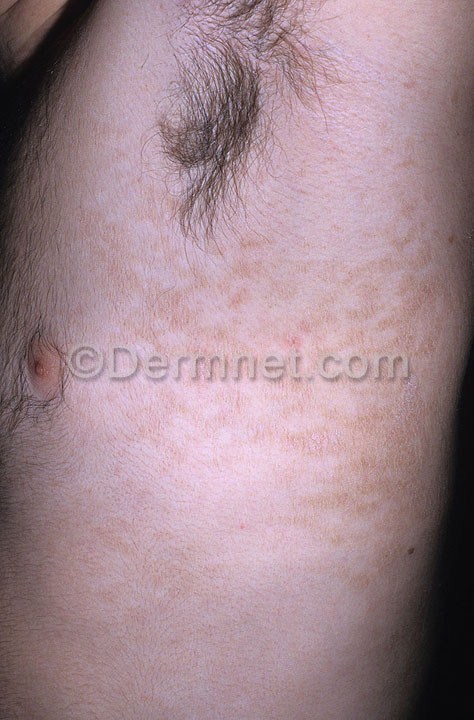
Disease: Tinea Ringworm Candidiasis and other Fungal Infections